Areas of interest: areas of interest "Jinxing Longsheng Building"
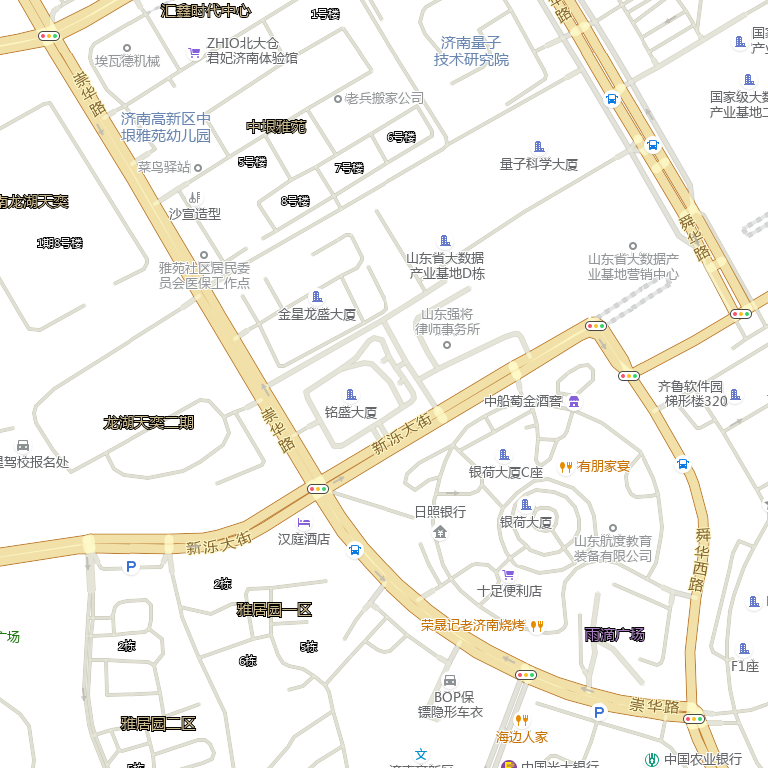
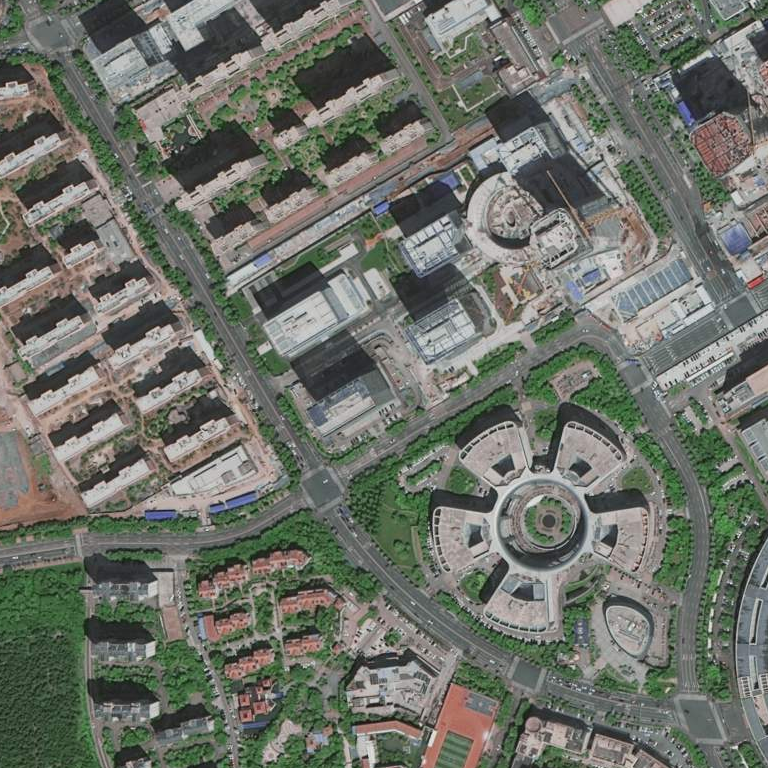